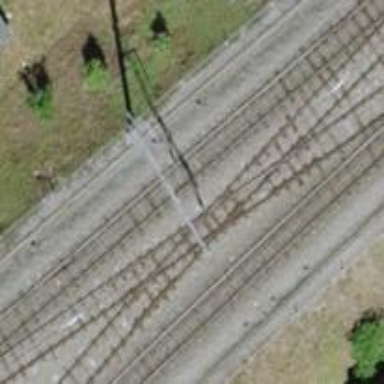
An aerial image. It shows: Siding railway service with electrified contact line. It includes one track and crossover.